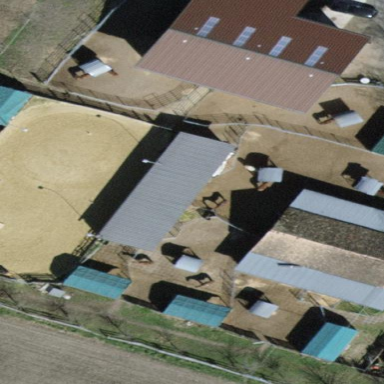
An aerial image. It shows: Farmyard area.